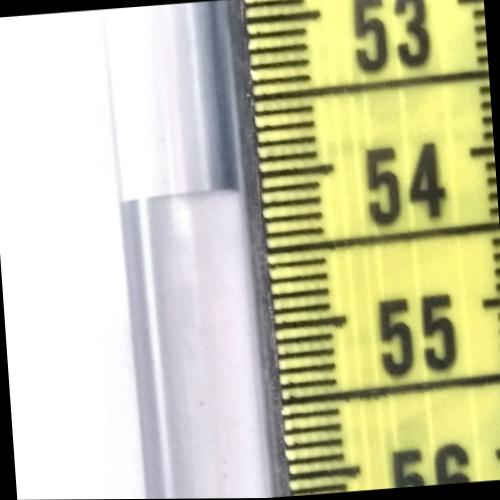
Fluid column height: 54.1 cm